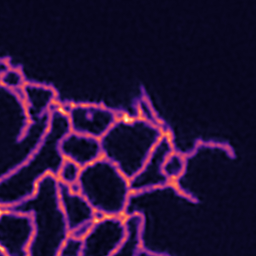
Label: Super-resolution ER image